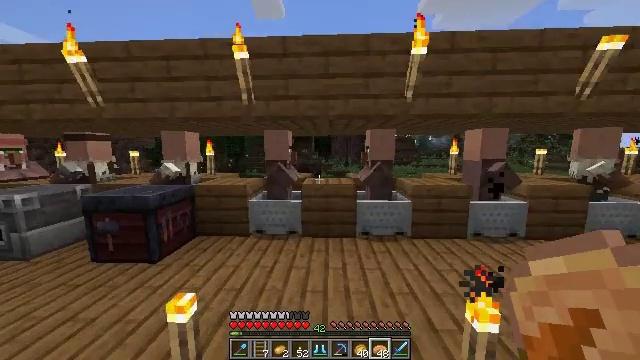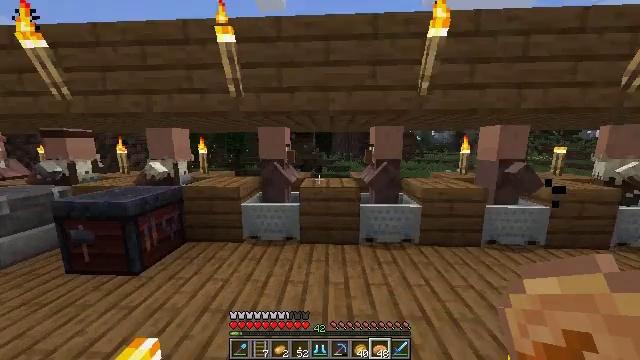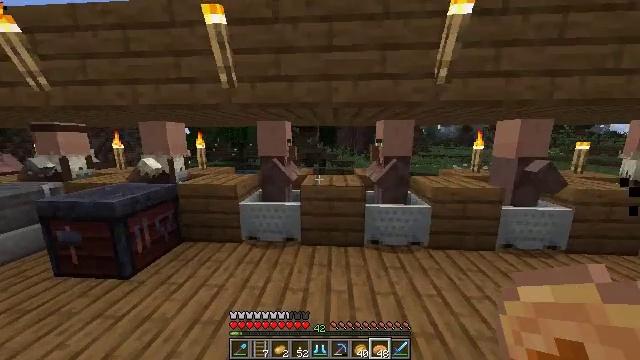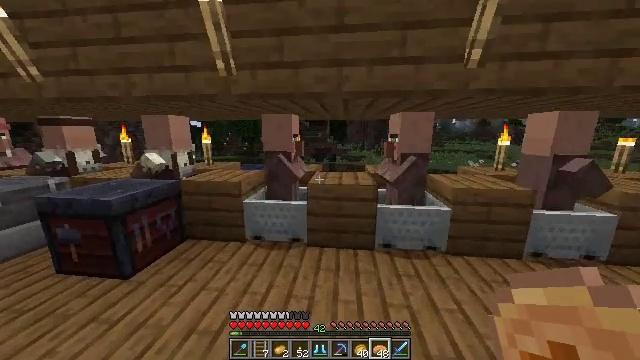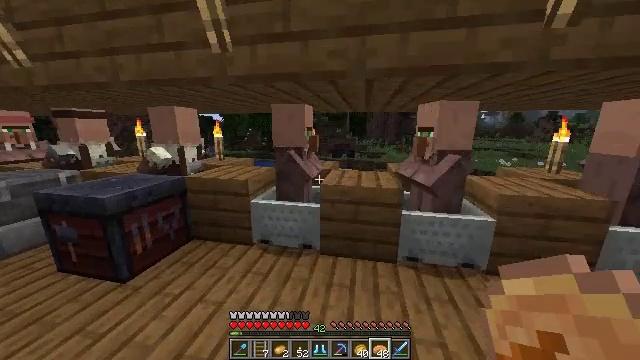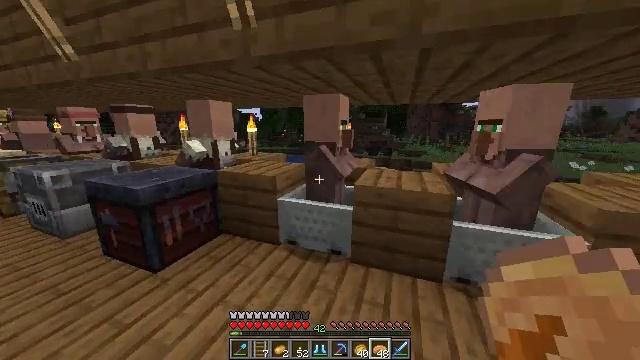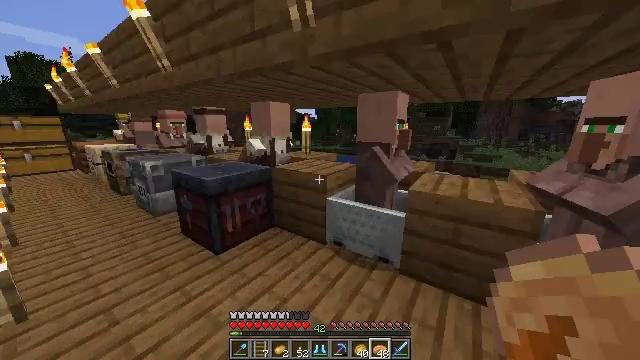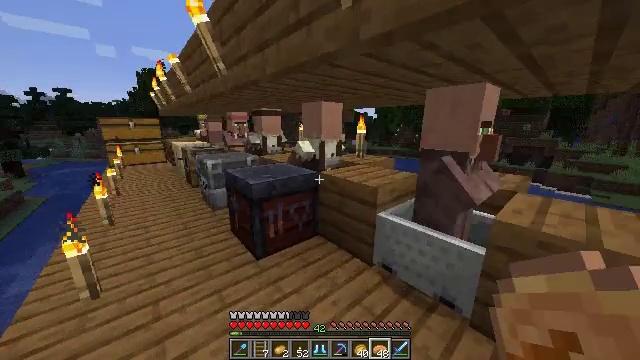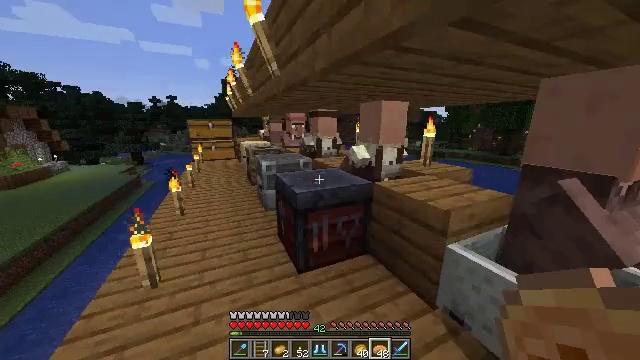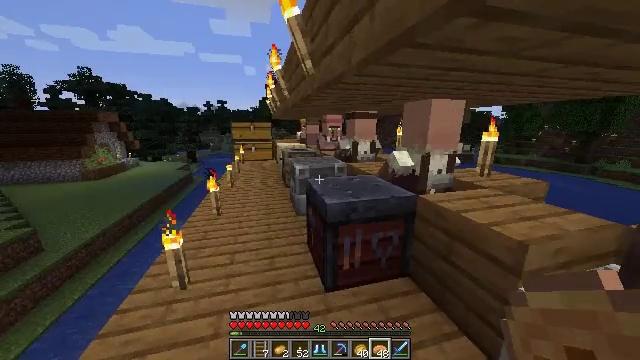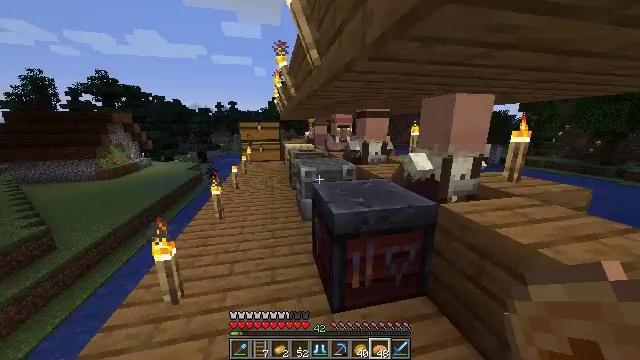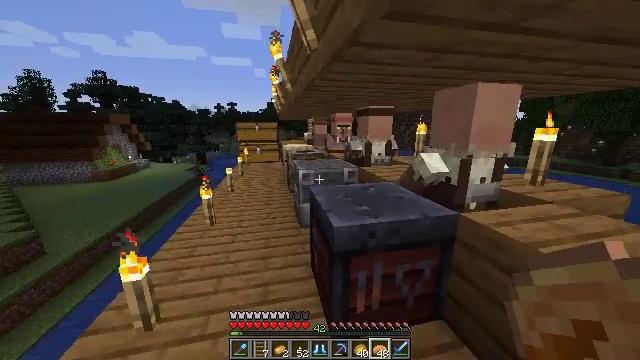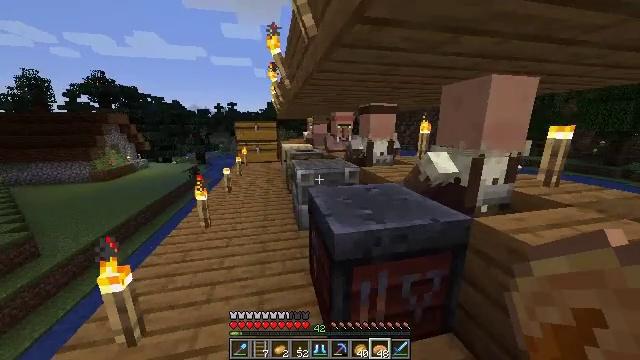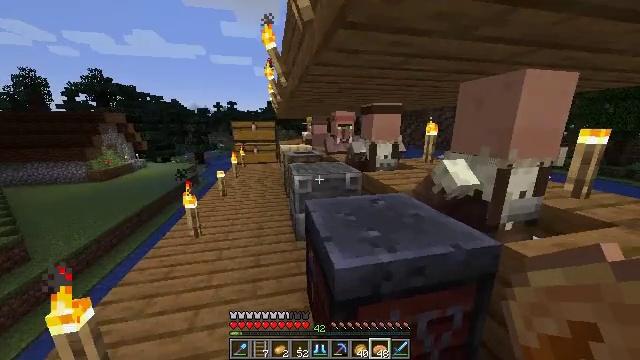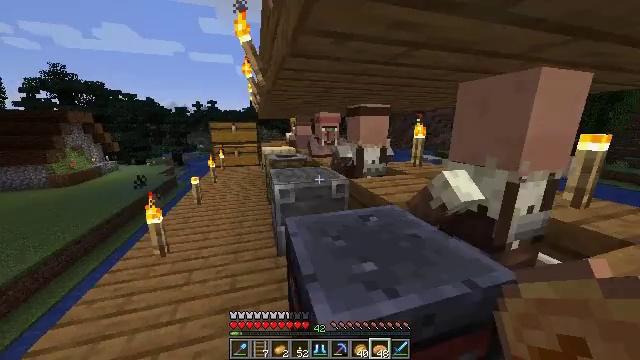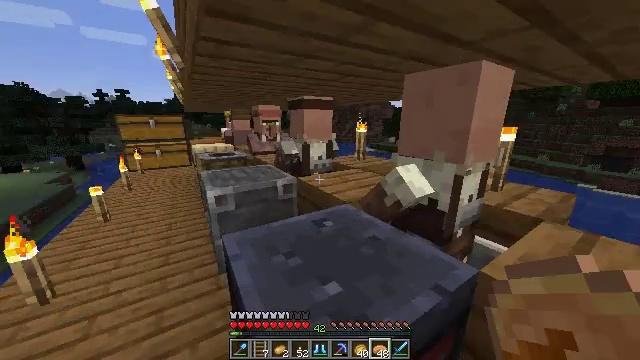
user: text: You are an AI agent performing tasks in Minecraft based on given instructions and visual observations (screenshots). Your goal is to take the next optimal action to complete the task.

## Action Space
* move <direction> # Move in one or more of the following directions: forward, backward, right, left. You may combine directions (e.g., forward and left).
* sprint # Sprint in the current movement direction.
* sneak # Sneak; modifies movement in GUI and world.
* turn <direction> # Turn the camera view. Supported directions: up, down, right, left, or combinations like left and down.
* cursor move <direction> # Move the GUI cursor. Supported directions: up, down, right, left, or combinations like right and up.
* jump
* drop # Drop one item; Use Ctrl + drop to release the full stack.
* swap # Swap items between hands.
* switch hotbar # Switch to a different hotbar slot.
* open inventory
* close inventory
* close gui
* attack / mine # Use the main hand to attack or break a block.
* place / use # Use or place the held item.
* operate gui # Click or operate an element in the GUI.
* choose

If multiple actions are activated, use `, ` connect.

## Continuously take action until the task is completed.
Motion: motion action
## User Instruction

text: Use the crafting table to make a cookie.
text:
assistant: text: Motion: move forward, turn down
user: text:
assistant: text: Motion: move forward, turn left and down
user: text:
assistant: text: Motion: move forward, turn left and down
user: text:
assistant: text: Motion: move forward, turn left and down
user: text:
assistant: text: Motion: move forward, turn left and down
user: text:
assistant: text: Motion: move forward, turn left
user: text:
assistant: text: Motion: move forward, turn left
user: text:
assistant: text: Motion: move forward, turn left
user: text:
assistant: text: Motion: move forward, turn left
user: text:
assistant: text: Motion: move forward, turn left
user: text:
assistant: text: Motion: move forward
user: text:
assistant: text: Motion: move forward
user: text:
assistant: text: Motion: move forward
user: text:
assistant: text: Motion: move forward, turn right
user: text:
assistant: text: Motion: move forward and move left, turn right and down
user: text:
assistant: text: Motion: move forward and move left, turn right and down
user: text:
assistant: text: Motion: move forward and move left, turn right
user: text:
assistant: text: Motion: move left, turn right
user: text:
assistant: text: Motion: turn right
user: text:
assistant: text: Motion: turn right
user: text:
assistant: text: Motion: no_op
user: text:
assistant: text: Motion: turn left and up
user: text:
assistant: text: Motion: turn left and up
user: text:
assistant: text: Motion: turn left and up
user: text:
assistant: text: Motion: turn left and up
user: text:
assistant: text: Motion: move forward and move left, turn left and up
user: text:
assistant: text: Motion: move forward and move left, turn left
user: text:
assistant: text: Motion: move forward and move left, turn left
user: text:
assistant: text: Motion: move forward and move left
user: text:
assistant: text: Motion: move forward and move left